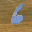
Label: 6